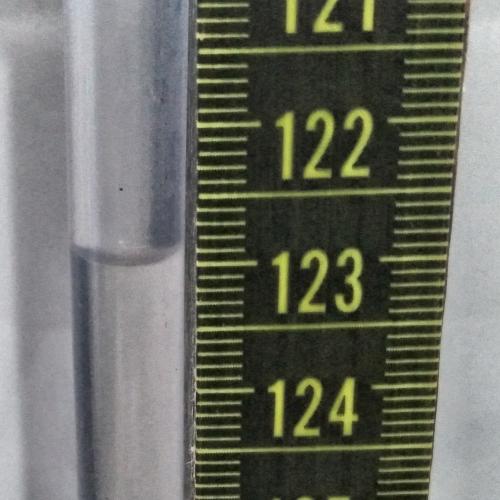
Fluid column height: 123.0 cm